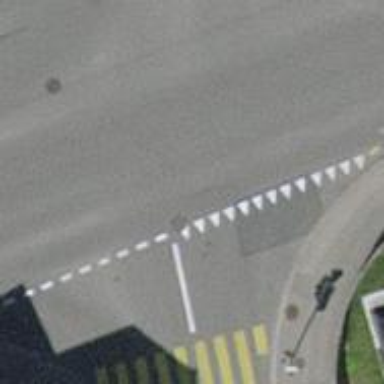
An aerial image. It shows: Road with traffic signals.